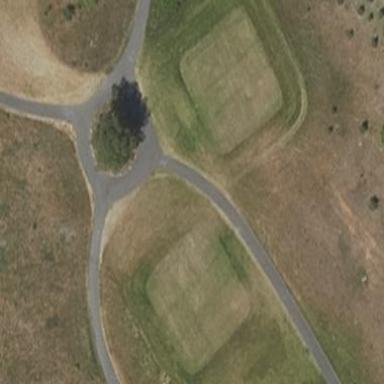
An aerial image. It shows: Golf tee.